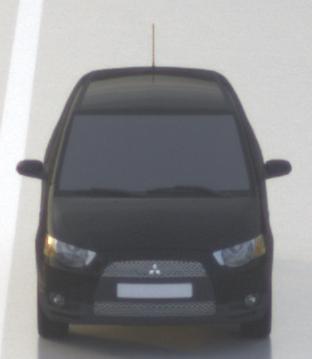
Make: Mitsubishi
Model: Colt 1.1
Detailed model: Colt (VI)
Model produced from: 2008/11
Model produced until: 2010/10
Doors: 3
Color: black
Road condition: wet road
Daytime: sunrise or sunset
Contrast: low contrast